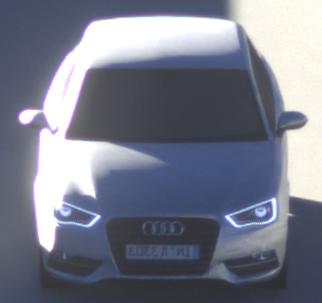
Make: Audi
Model: A3 1.2 TFSI
Detailed model: A3 (8V)
Model produced from: 2013/02
Model produced until: 2014/05
Doors: 3
Color: white
Road condition: dry road
Daytime: sunrise or sunset
Contrast: high contrast